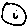
Label: circle